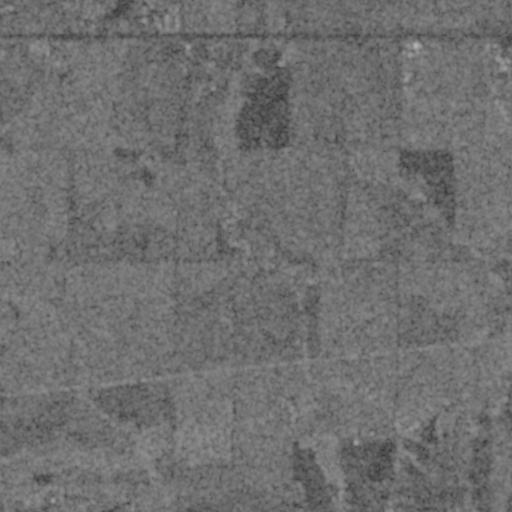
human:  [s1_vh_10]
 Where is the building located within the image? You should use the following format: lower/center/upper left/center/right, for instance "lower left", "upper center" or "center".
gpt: The building is located in the lower left of the image.
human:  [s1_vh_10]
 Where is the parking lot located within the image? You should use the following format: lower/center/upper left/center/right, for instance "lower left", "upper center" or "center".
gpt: There is no parking lot in the image.

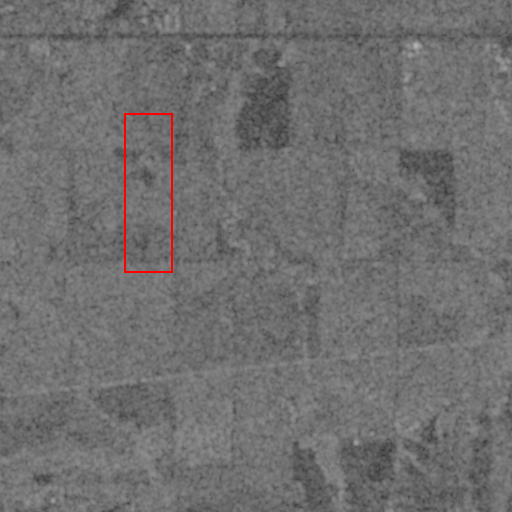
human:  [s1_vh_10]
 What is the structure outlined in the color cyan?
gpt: There is no cyan outline.
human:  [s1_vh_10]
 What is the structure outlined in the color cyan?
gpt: There is no structure outlined in cyan.